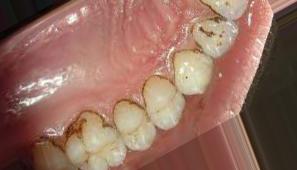
Condition: Tooth Discoloration